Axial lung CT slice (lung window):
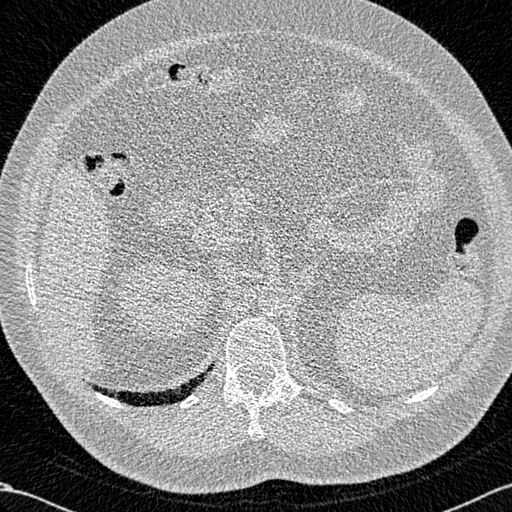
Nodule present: no